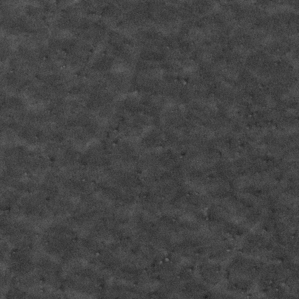
Label: frost